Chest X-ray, PA view. Patient: 53 years old, sex M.
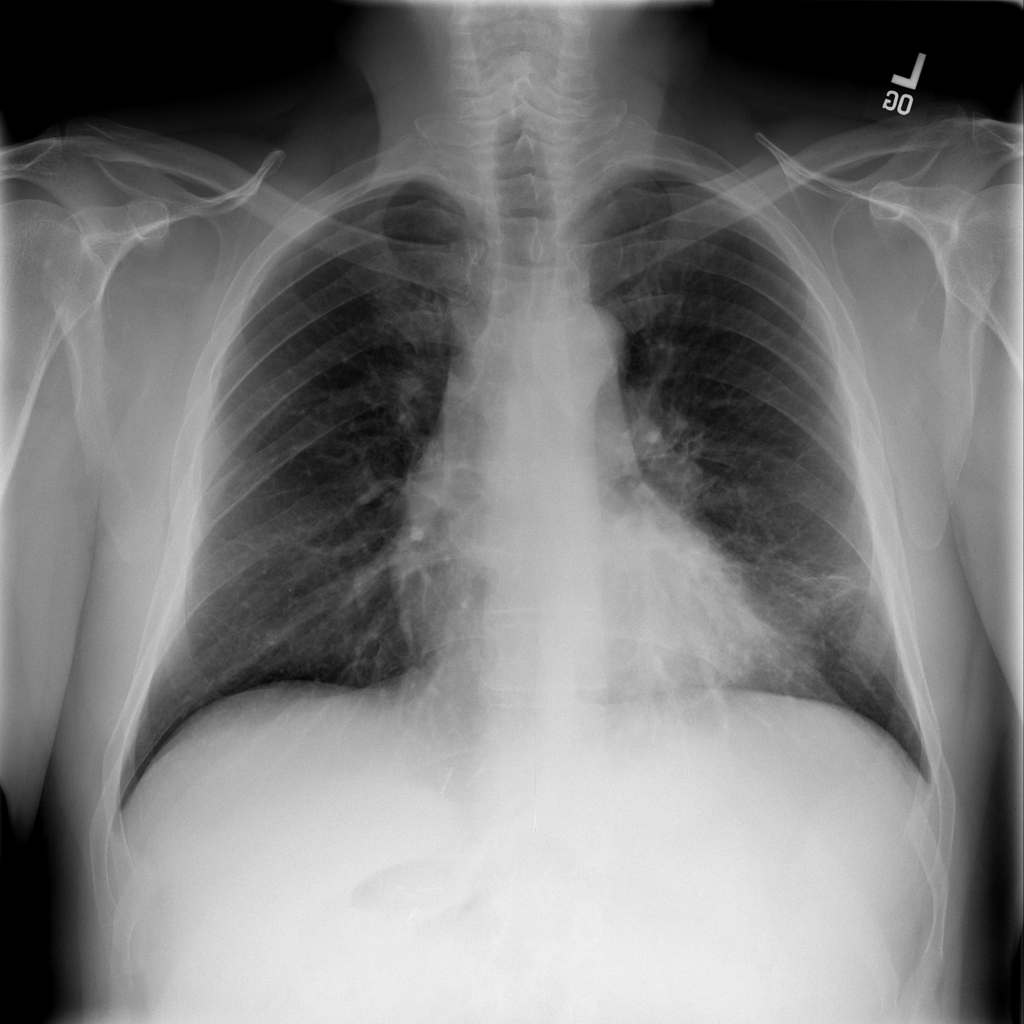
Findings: Atelectasis, Effusion